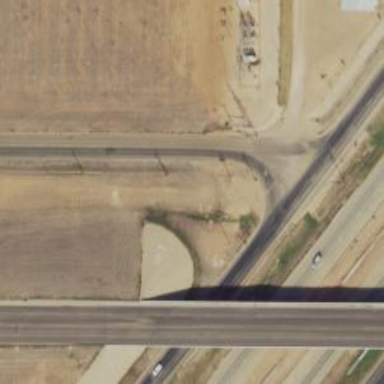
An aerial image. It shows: Tertiary road.